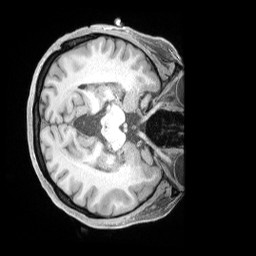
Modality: T1w
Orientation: axial
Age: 32
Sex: female
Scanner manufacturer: siemens
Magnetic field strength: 3 T
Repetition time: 2 s
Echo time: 0.00211 s